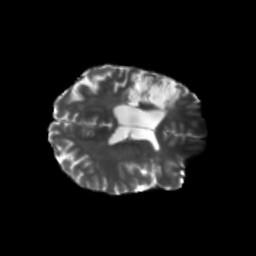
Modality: T2w
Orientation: axial
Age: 53
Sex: female
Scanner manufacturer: siemens
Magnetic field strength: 3 T
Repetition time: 5.25 s
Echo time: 0.08 s